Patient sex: F
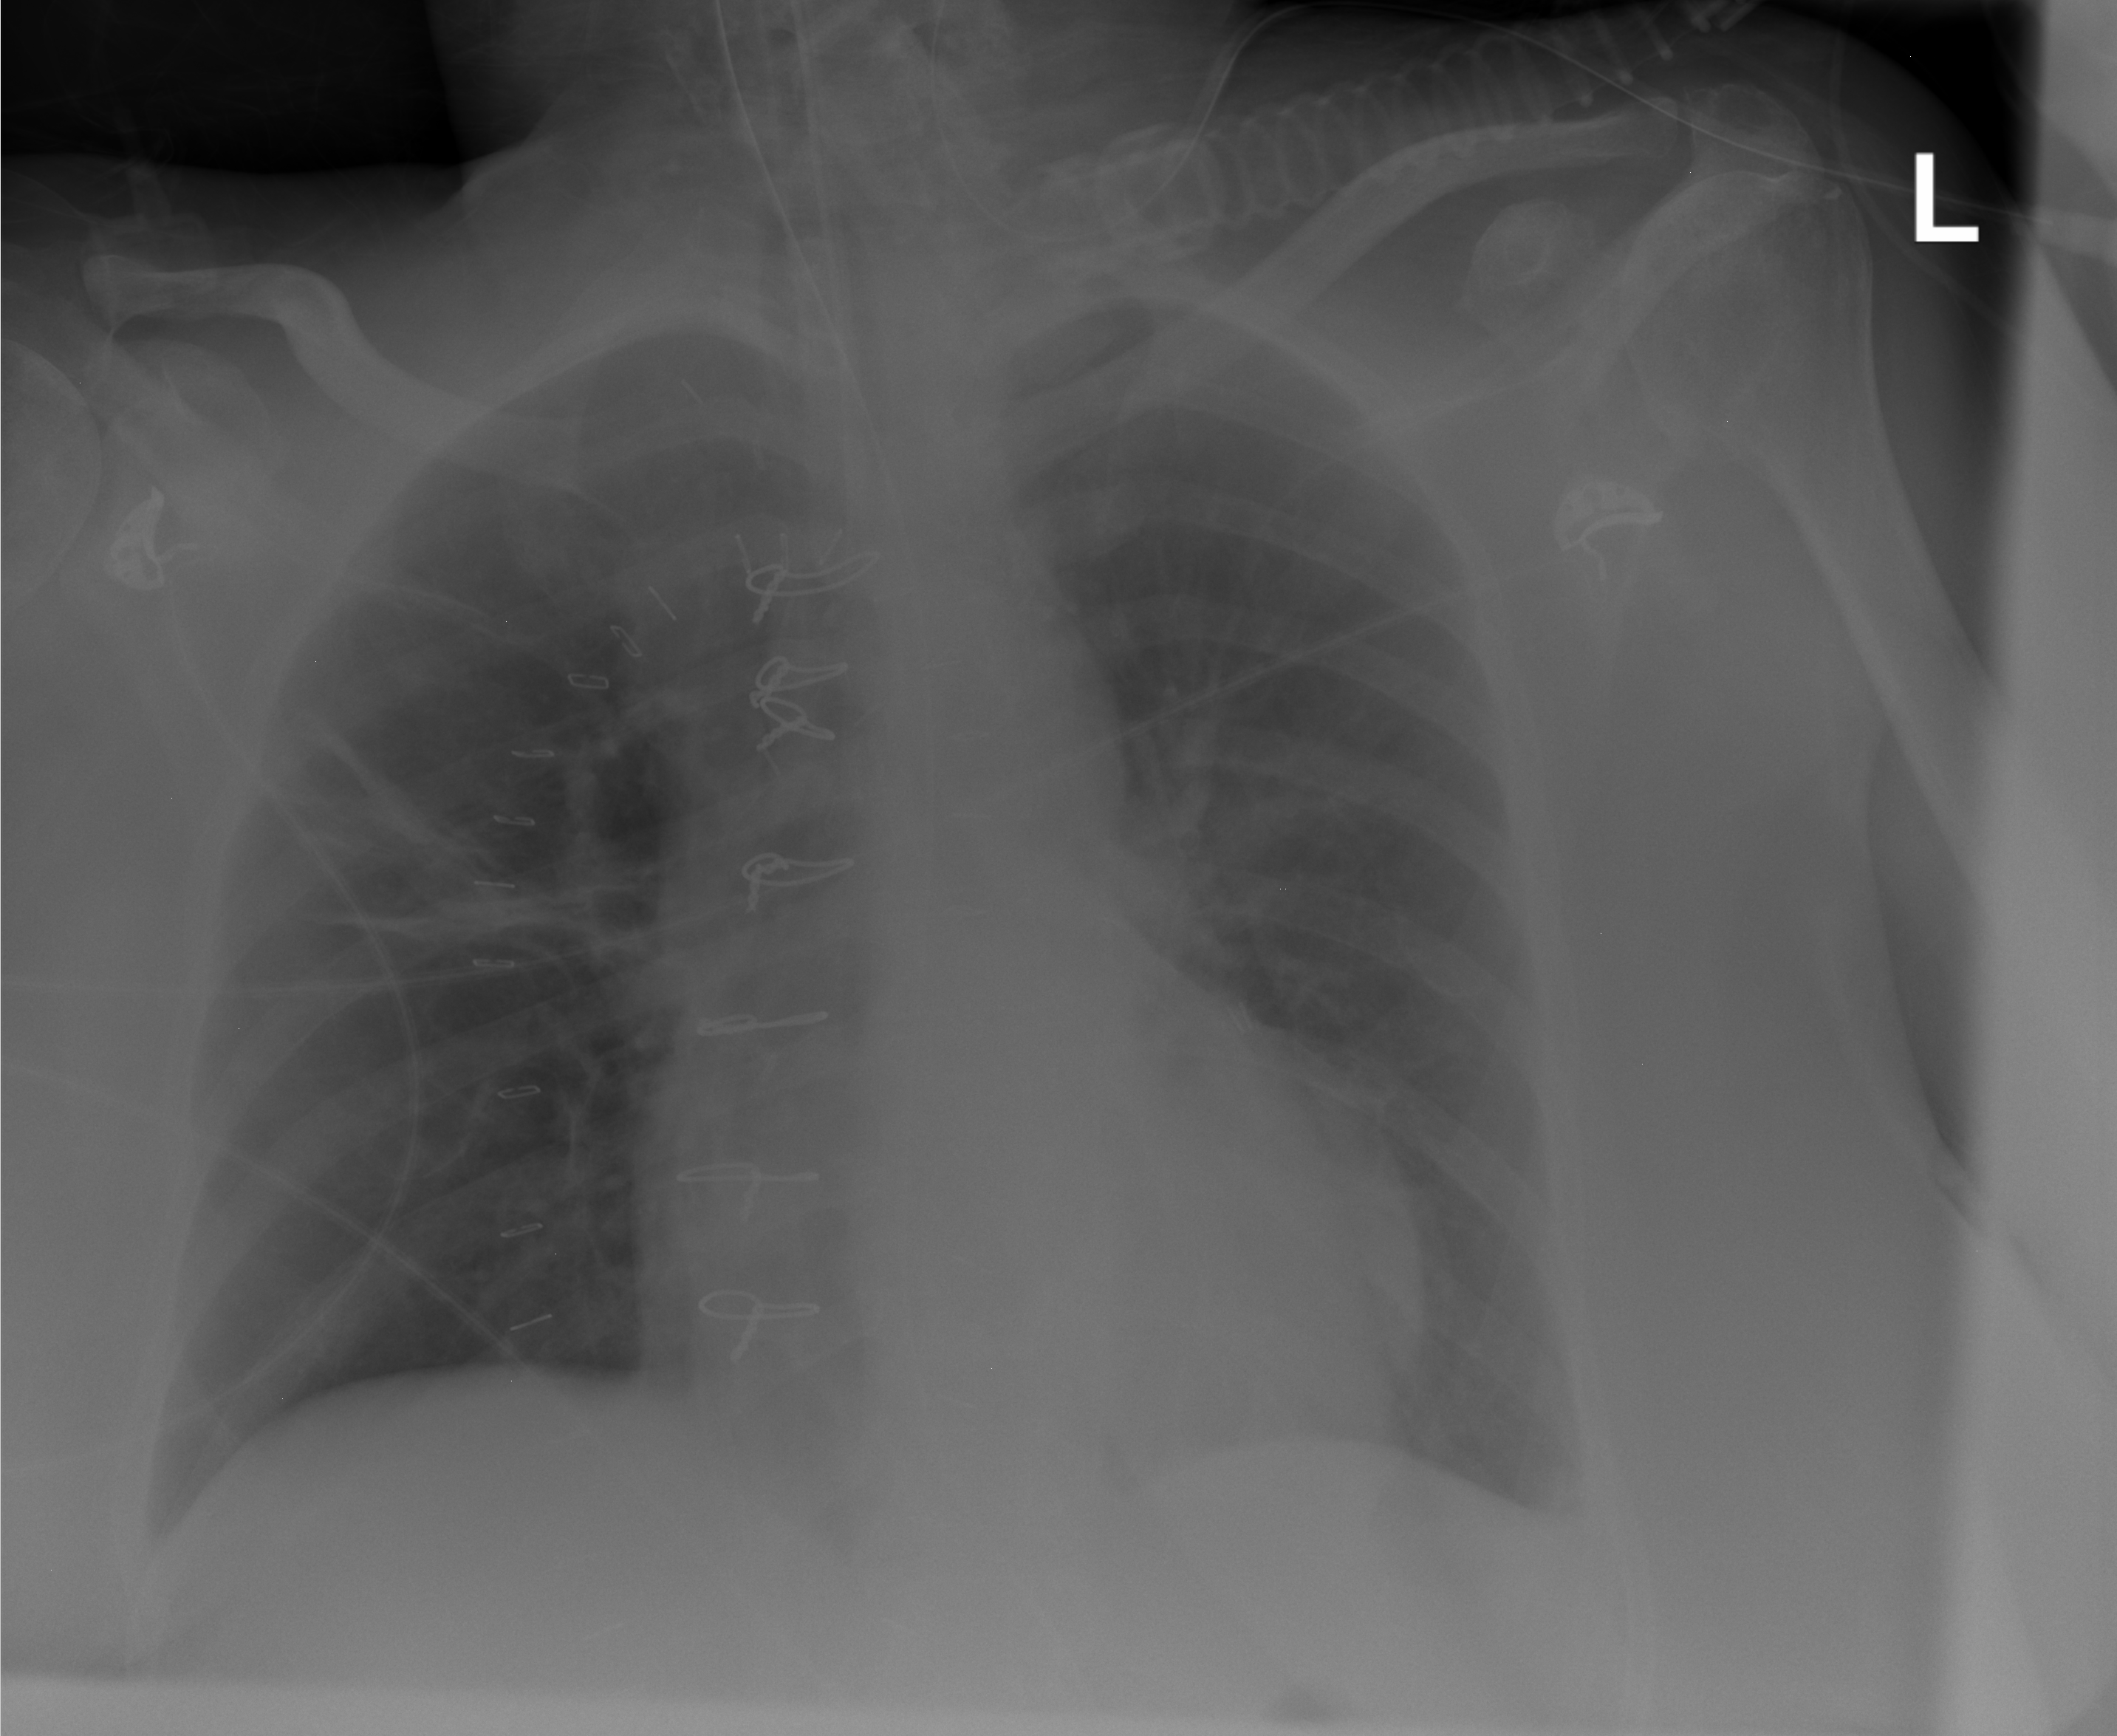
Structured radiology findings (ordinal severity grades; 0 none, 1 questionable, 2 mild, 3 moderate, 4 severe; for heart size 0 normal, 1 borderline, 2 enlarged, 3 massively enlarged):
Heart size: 0
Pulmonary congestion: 1
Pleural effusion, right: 0
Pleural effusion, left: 2
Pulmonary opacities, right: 0
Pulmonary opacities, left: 0
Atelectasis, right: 3
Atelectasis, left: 0